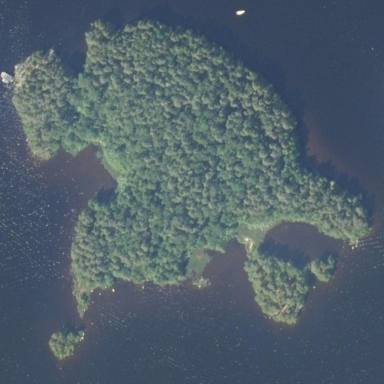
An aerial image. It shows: Island covered in forest.